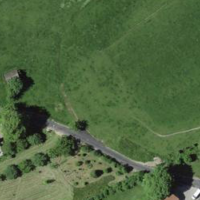
EUNIS habitat code: 55
Species observed at this site:
Prunus spinosa